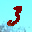
Label: 3